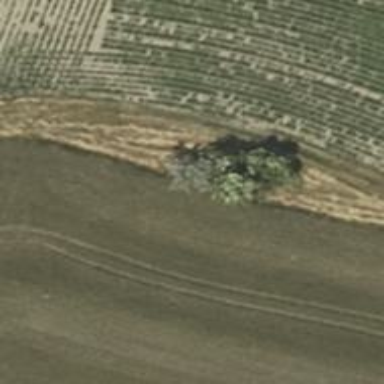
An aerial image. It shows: Broadleaved evergreen tree in its natural setting.